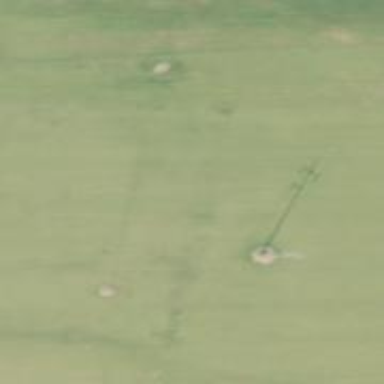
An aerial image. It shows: Power pole.